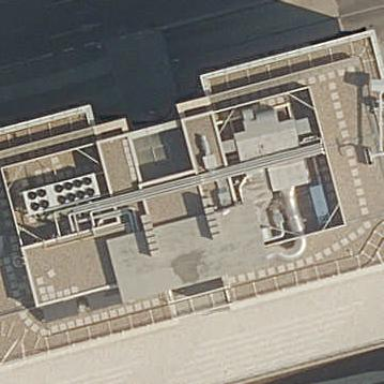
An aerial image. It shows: Office building.